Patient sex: M
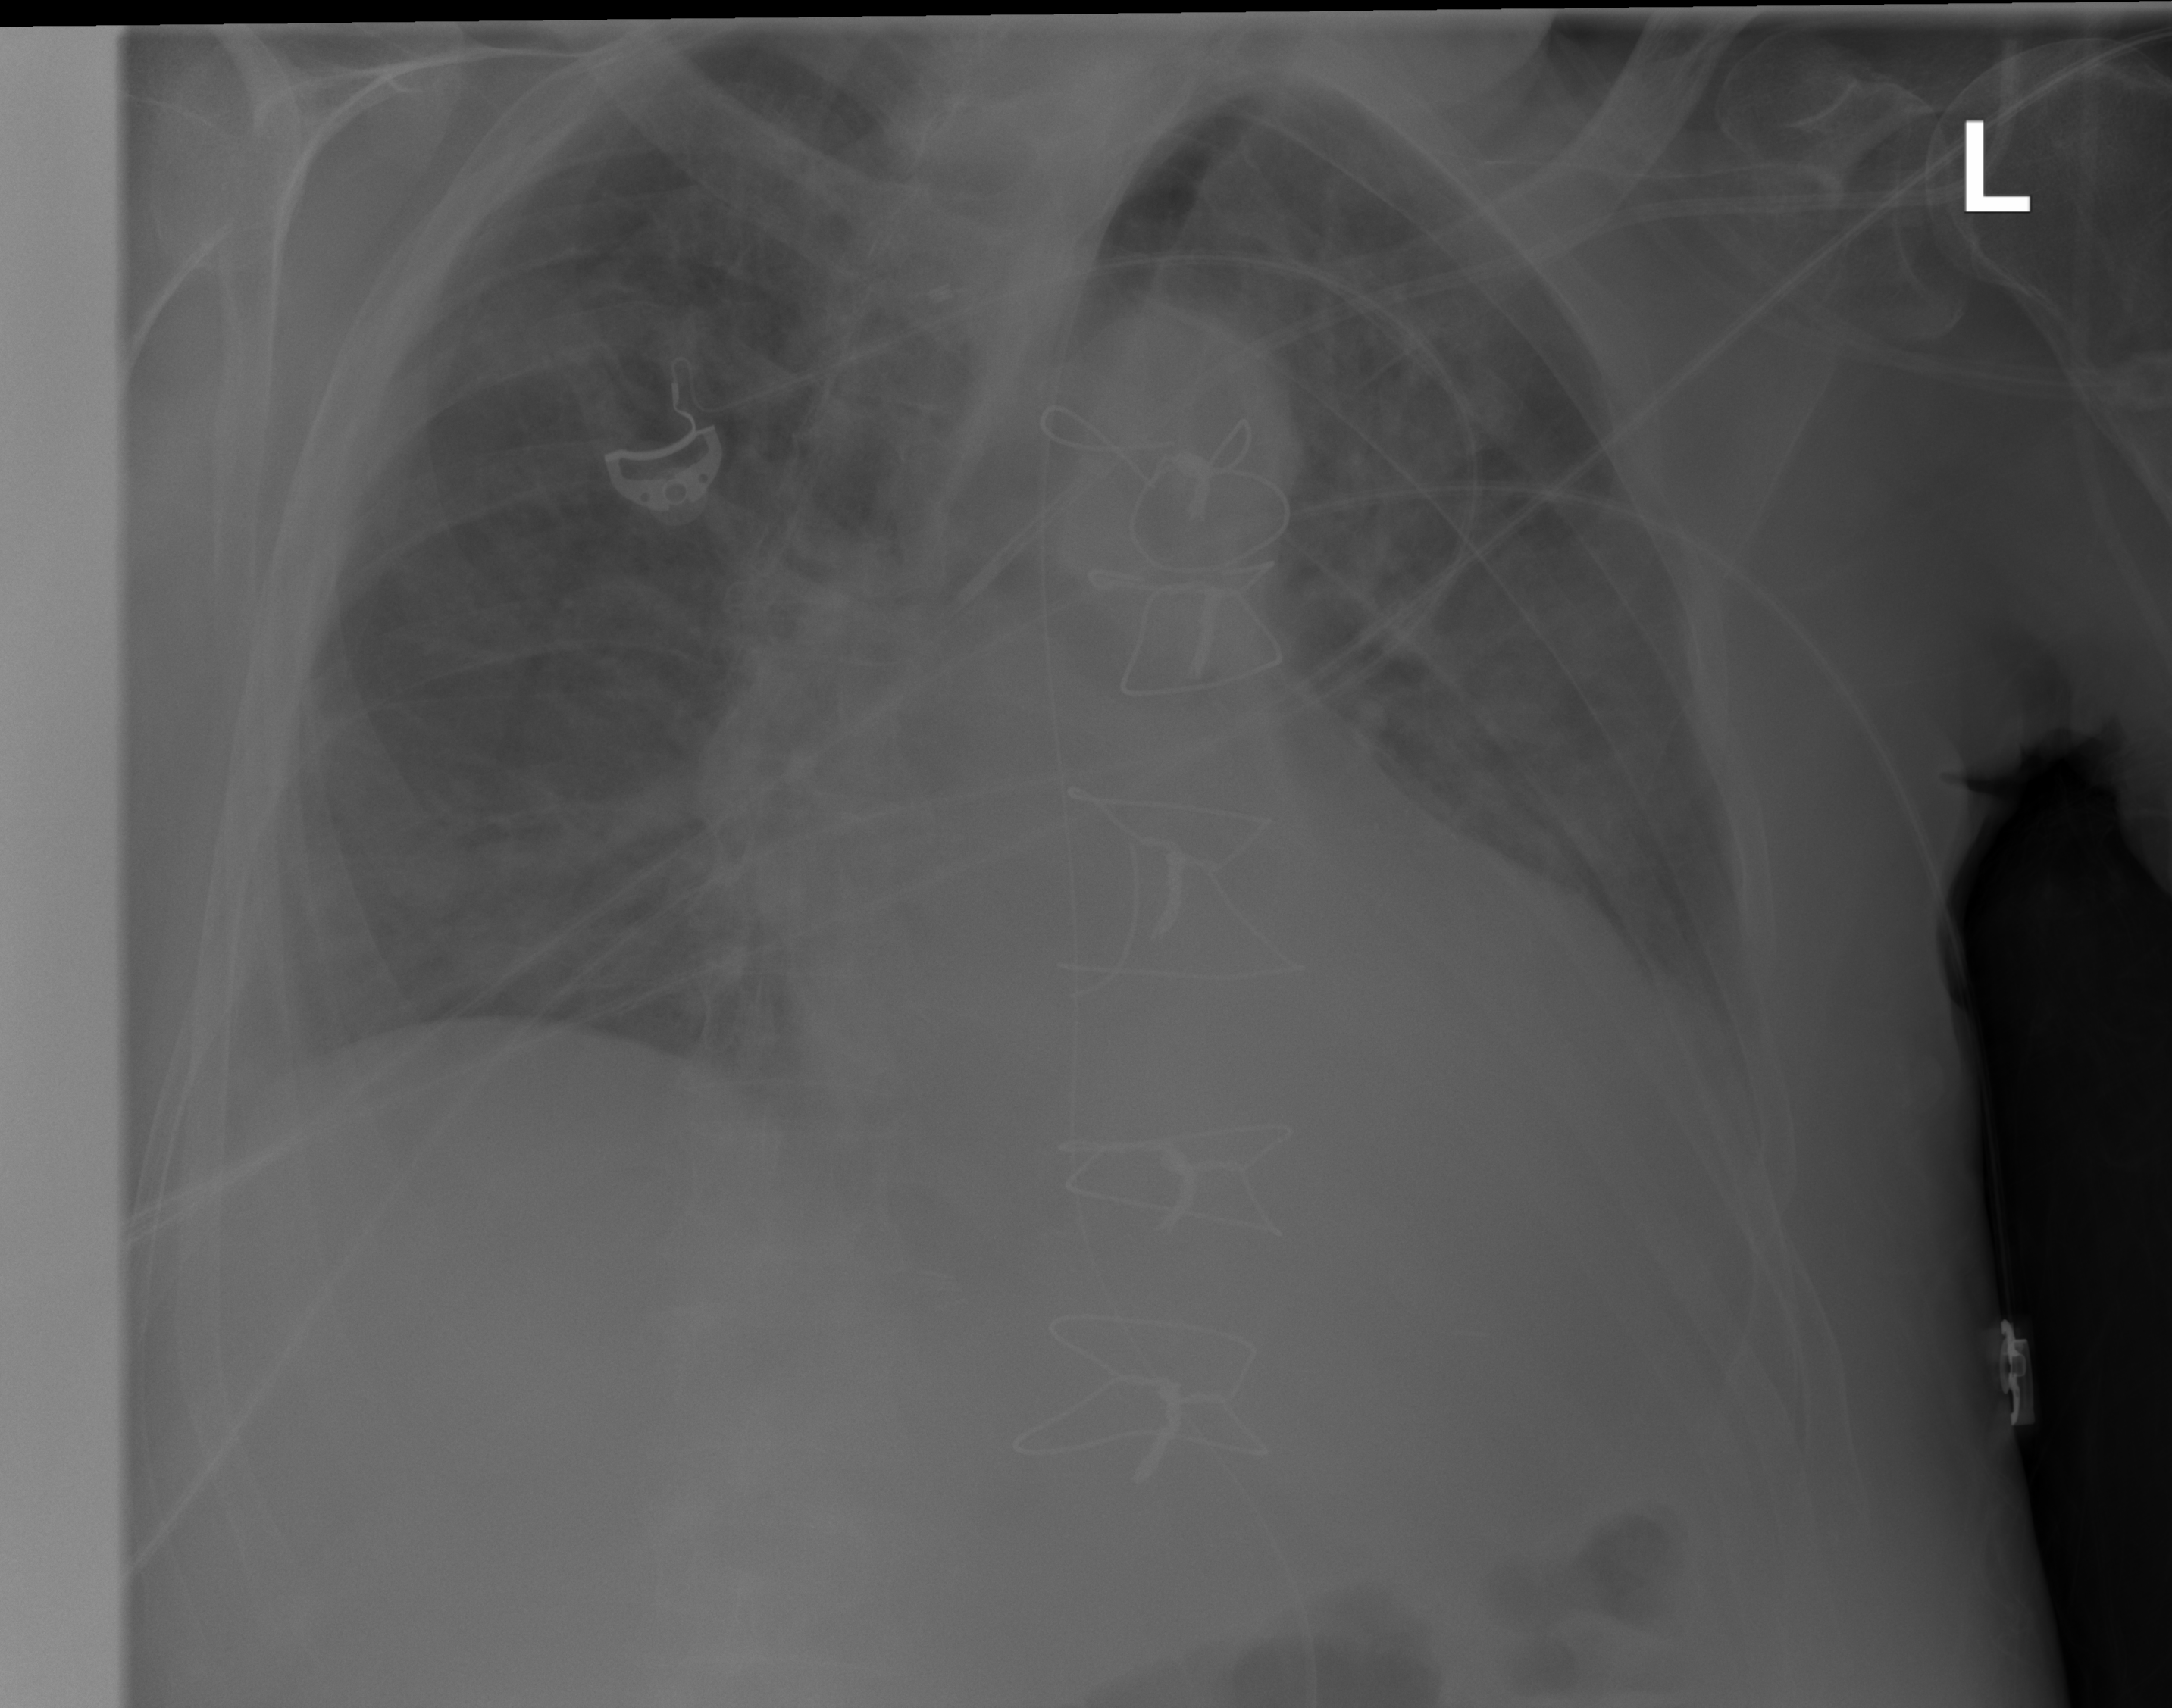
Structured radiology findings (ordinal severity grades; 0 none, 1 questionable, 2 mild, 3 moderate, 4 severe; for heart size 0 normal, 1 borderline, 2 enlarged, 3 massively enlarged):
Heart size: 2
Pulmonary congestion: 2
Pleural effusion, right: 2
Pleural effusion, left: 2
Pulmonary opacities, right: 1
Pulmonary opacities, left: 1
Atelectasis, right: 2
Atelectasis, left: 2